Question: I'm coding using Jupyter Notebook with Python 2 + OpenCV 3, and I need to show my results using images. The images are very small and it's hard to observe the results.
'''
from matplotlib import pyplot as plt
import cv2
thresh = 127
maxValue = 255
file_path = "dados/page1.jpg"
%matplotlib notebook
image = cv2.imread(file_path)
gray_image = cv2.cvtColor(image, cv2.COLOR_BGR2GRAY)
plt.title("First image")
plt.imshow(gray_image)
'''
Output image

Image is too small. How can I zoom it?
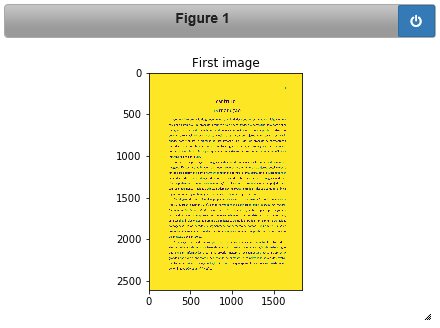
Answer: As usual you can set the figure size using
'''
plt.figure(figsize=(8,12))
'''
The maximal figure size is '(50,50)', however you need to choose sensible values yourself depending on your screen size.